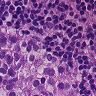
Metastatic tissue present: yes